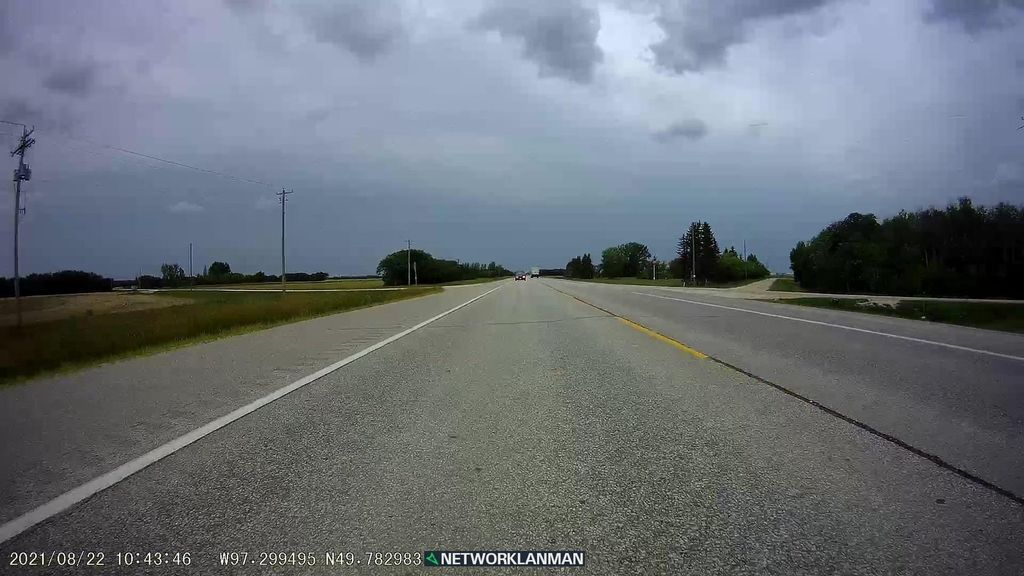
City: winnipeg